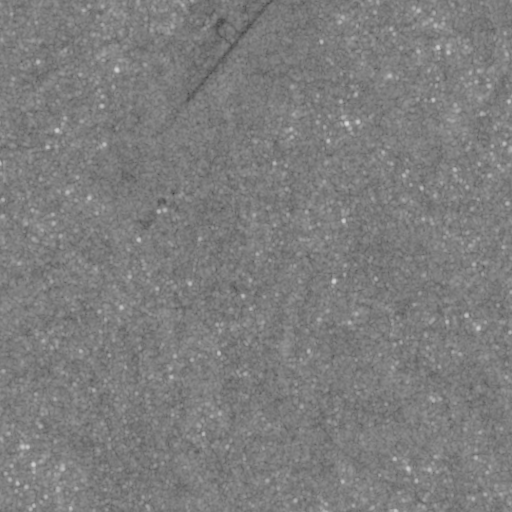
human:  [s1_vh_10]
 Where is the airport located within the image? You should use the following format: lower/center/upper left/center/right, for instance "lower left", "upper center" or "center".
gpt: The airport is located in the upper of the image.
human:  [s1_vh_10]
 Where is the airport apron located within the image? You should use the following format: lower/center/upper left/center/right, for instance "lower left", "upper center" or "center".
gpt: The airport apron is located in the upper center of the image.
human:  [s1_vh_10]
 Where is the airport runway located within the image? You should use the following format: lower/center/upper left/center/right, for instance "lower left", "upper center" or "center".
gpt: The airport runway is located in the upper right of the image.
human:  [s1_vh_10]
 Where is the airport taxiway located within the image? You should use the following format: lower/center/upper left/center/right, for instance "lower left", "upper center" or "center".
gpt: The airport taxiway is located in the upper center of the image.
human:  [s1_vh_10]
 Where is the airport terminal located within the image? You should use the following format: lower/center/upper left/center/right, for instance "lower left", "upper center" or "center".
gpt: The airport terminal is located in the upper center of the image.
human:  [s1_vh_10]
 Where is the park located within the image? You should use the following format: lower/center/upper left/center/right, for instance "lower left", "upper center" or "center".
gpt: The park is located in the center left of the image.
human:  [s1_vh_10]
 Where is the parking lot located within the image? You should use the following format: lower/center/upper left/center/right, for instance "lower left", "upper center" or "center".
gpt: The parking lot is located in the upper center of the image.
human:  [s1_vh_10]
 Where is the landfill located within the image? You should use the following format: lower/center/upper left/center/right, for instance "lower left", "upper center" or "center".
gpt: There is no landfill in the image.

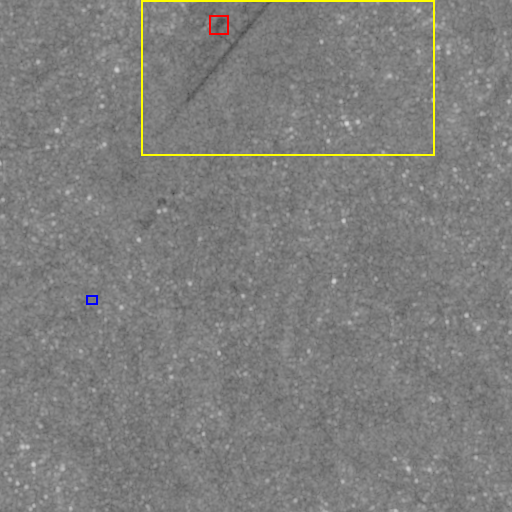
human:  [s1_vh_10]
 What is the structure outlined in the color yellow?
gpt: The structure outlined in yellow is an airport.
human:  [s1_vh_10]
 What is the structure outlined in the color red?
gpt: The structure outlined in red is an airport apron.
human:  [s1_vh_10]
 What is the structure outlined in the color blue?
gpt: The structure outlined in blue is a park.
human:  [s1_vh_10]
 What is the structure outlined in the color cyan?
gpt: There is no cyan outline.